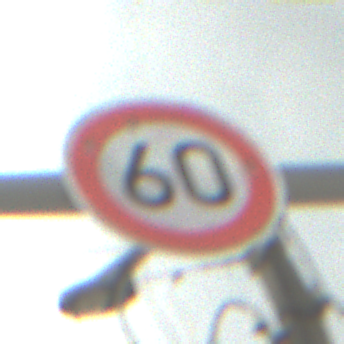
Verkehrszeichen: Geschwindigkeit60
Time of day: MorningAfternoon
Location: Outdoor (Suburban)
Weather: PartlyCloudy
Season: NotSpecified
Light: Natural